Question: What is the first offer?
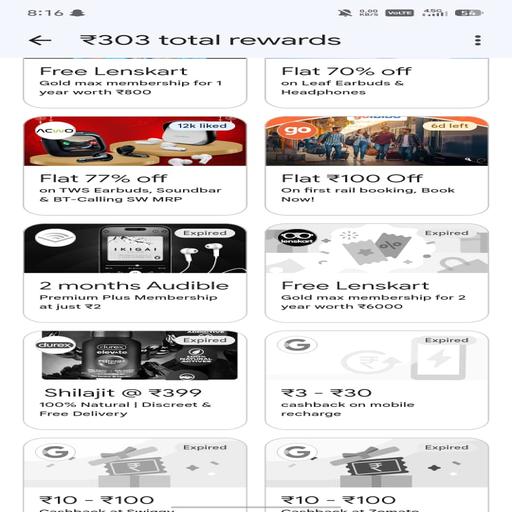
Answer: Free Lenskart membership